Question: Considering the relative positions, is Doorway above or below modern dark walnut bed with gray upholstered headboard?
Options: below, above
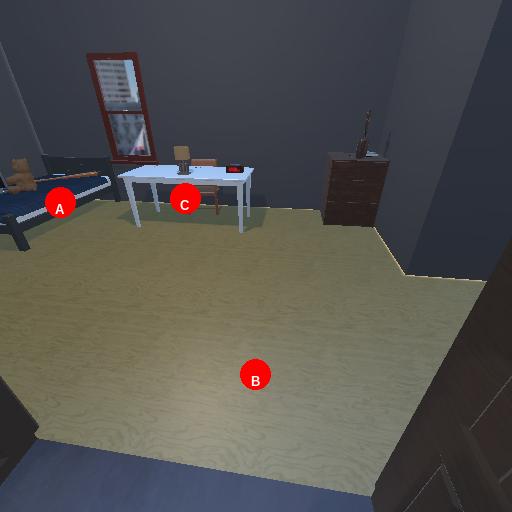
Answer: below